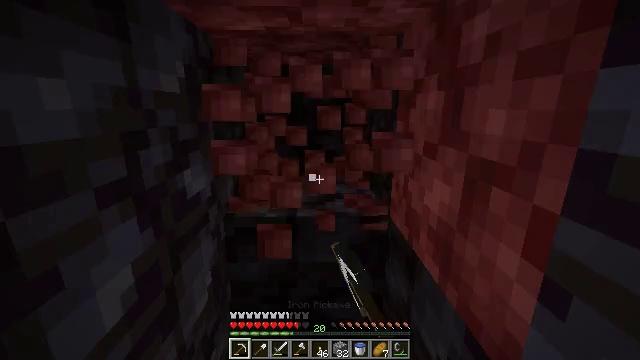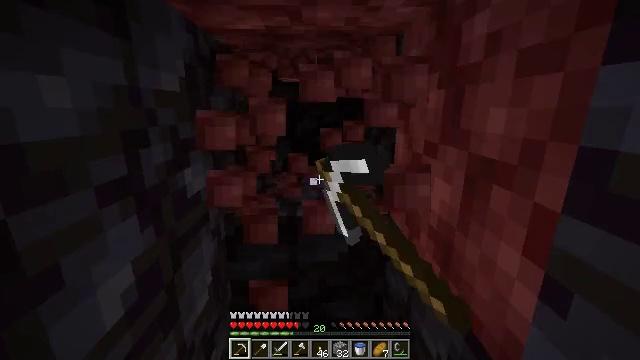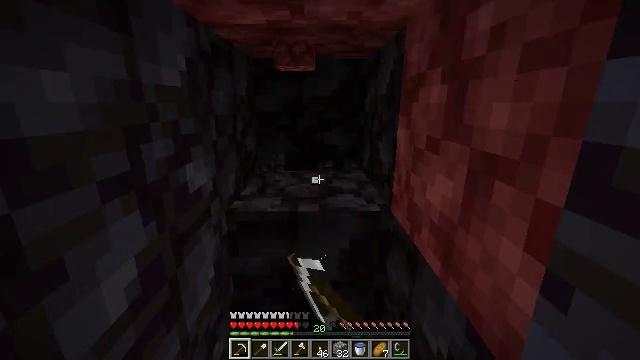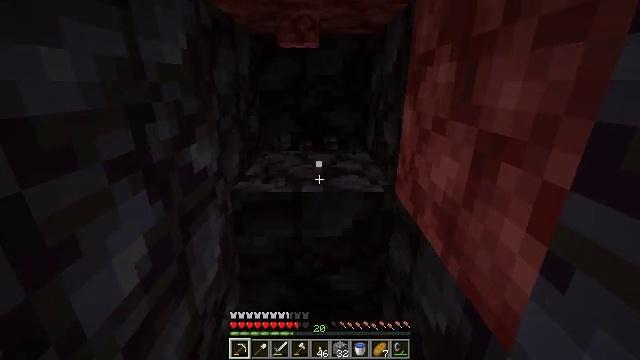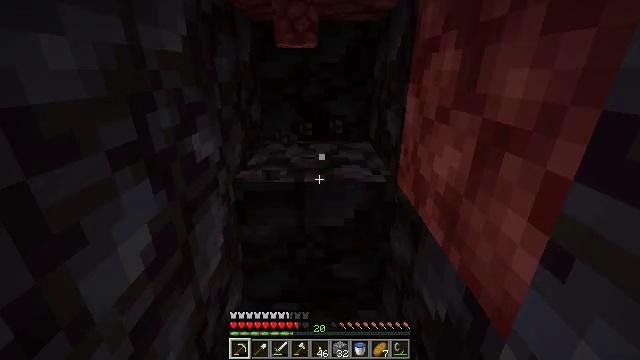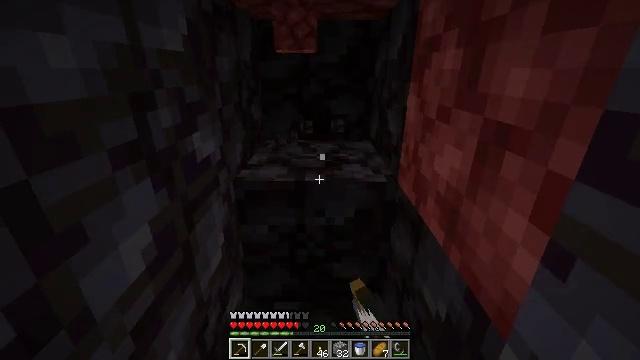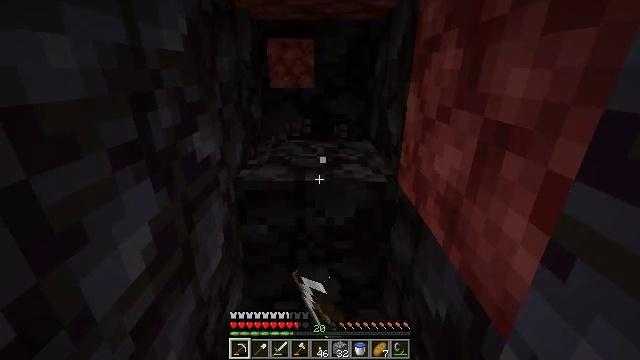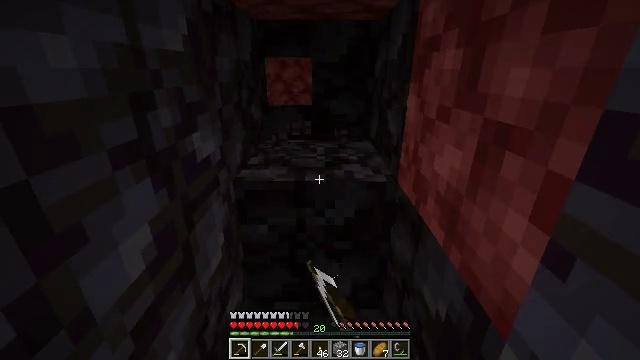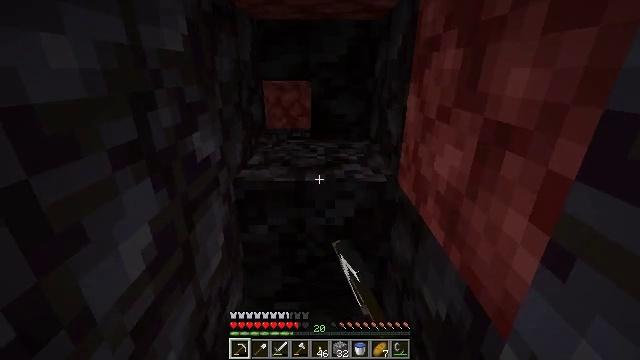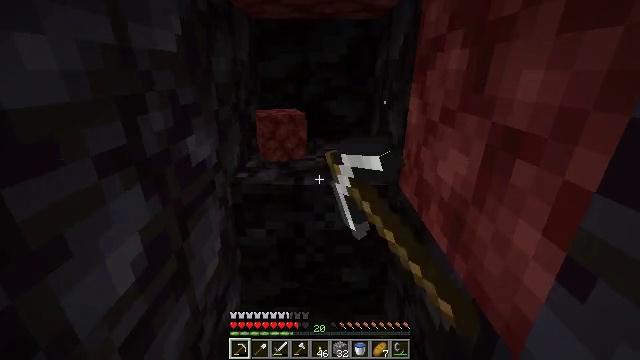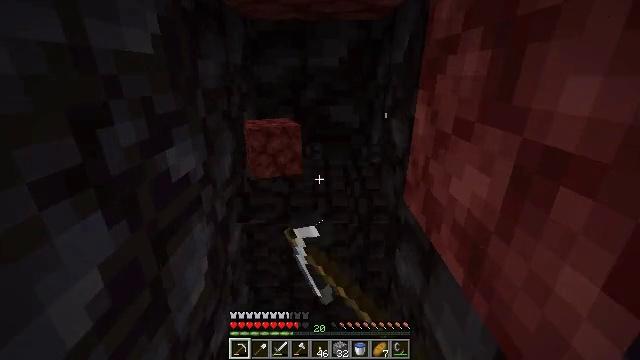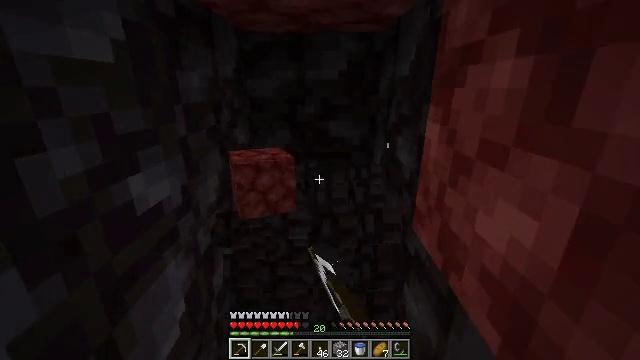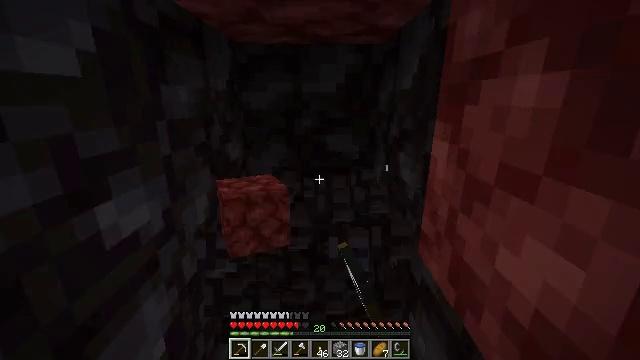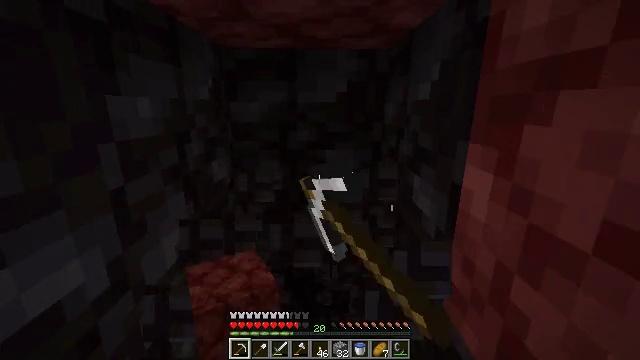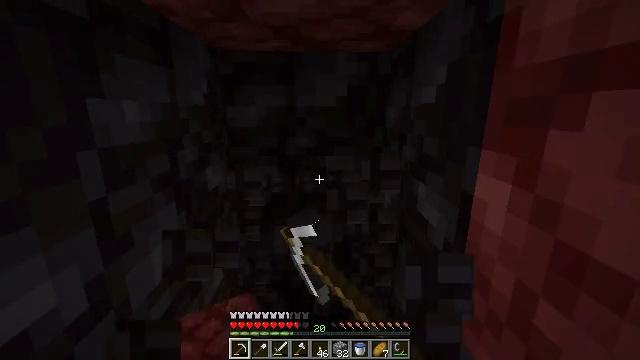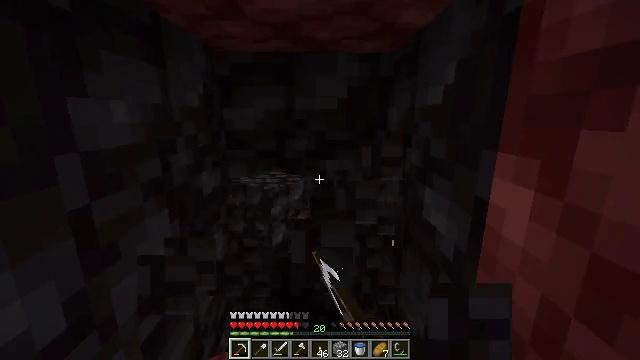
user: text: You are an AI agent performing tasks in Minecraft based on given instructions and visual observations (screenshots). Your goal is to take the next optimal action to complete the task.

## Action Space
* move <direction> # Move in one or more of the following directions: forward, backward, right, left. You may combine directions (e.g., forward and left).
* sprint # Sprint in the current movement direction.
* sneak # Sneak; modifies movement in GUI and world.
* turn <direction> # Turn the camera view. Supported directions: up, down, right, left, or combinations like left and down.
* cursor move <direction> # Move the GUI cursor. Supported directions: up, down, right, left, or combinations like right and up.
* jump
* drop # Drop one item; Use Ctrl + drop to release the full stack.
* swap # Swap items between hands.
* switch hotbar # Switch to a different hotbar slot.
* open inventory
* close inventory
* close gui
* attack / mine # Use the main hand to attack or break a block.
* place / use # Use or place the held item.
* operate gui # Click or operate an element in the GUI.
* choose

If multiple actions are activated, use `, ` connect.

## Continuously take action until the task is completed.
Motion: motion action
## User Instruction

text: Get some blackstone from the ground.
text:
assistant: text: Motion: attack / mine
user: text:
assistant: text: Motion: attack / mine
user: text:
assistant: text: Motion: turn down, attack / mine
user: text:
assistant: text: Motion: turn down, attack / mine
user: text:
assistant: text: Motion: attack / mine
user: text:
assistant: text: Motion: attack / mine
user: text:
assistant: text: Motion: attack / mine
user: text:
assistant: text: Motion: attack / mine
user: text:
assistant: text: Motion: move forward, attack / mine
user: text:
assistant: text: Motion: move forward, attack / mine
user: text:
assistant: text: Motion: move forward, turn up, attack / mine
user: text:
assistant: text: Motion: move forward, turn up, attack / mine
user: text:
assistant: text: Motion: turn up, attack / mine
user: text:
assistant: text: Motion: turn up, attack / mine
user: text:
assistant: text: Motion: attack / mine
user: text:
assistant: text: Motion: attack / mine
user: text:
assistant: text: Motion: attack / mine
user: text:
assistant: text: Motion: attack / mine
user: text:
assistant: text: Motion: attack / mine
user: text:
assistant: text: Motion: attack / mine
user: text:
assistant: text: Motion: attack / mine
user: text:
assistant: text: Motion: attack / mine
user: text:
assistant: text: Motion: attack / mine
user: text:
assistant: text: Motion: attack / mine
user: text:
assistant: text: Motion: attack / mine
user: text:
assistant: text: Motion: attack / mine
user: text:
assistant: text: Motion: move forward, turn down, attack / mine
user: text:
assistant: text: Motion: move forward, turn down, attack / mine
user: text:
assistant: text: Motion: move forward, turn down, attack / mine
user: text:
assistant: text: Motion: turn down, attack / mine